Field crop: tomato
Growth stage: 1
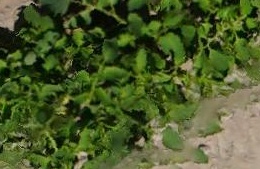
Species: tomato